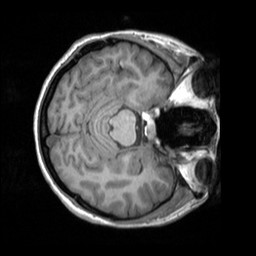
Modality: T1w
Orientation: axial
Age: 23
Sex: female